Question: I have a table in iReport with 3 fields (A, B, C). I would to print the row iff field C is not null. For example if I have 2 records in my data source:
1. A = first, B = second, C = third
2. A = up, B = down, C = NULL
the table must have only the first row.
I have tried inserting this expression in each cell (in "Print when expression" property):
'''
!$F{C}.equals(null)
'''
but in this way the result is that the second row is empty (but visible).
Edit: after the first answer (now erased) the columns in the table are something like:
'''
<jr:column ...>
<jr:columnHeader ...>
<staticText>
<reportElement .../>
<text><![CDATA[ID]]></text>
</staticText>
</jr:columnHeader>
<jr:detailCell ...>
<textField isBlankWhenNull="false">
<reportElement ... isRemoveLineWhenBlank="true">
<printWhenExpression><![CDATA[$F{ID}!=null]]></printWhenExpression>
</reportElement>
<textFieldExpression><![CDATA[$F{ID}]]></textFieldExpression>
</textField>
</jr:detailCell>
</jr:column>
<jr:column ...>
<jr:columnHeader ...>
<staticText>
<reportElement .../>
<text><![CDATA[CITY]]></text>
</staticText>
</jr:columnHeader>
<jr:detailCell ...>
<textField isBlankWhenNull="false">
<reportElement ... isRemoveLineWhenBlank="true">
<printWhenExpression><![CDATA[$F{ID}!=null]]></printWhenExpression>
</reportElement>
<textFieldExpression><![CDATA[$F{CITY}]]></textFieldExpression>
</textField>
</jr:detailCell>
</jr:column>
'''
The data source is a xml file. I've tried also with 'isBlankWhenNull="true"' but with no change. Here a screen of the result:

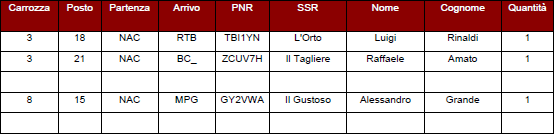
Answer: When you put the print when expression on the field, only the field will be removed. Hence, the space will remain. Put the same expression on the detail band and try again.
Looking at the problem further, I've noticed there is no option to omit records (Print When Expression) at the detail level of the table element. That option doesn't exist as you can see in iReport and also in the <URL>. Furthermore, the reason 'isBlankWhenNull="true"' isn't working is because, even though the textfield is empty, the detail row still takes up the allocated height. Also, the PrintWhenExpression you tried to modify applies to the whole table and not the row. So it doesn't seem like it is possible to do the way you were hoping.
Here I will give you these steps to solve your problem:
1. Update the XPath query to your dataset run property (right click > edit table datasource from table designer view) so that the records where C is null are omitted.
2. Choose your sub dataset and select "Use datasource expression" from Connection / Datasource expression menu.
3. Insert the following expression:
'((net.sf.jasperreports.engine.data.JRXmlDataSource)$P{REPORT_DATA_SOURCE}).subDataSource("/root[c!='']")'
Good Luck.